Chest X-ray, PA view. Patient: 37 years old, sex M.
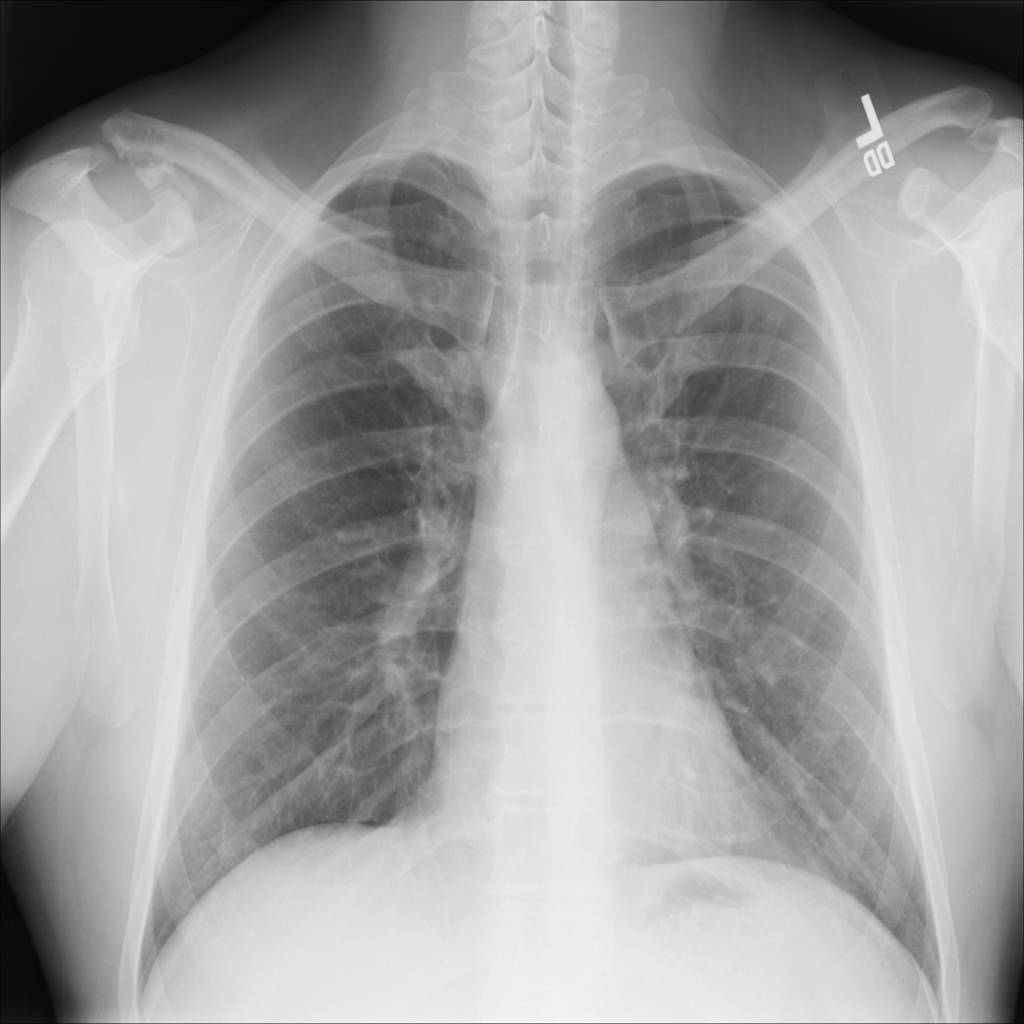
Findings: No Finding